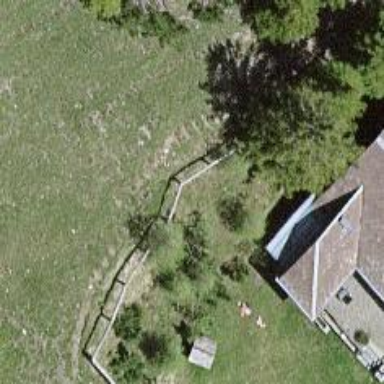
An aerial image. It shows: Fence is in the image.